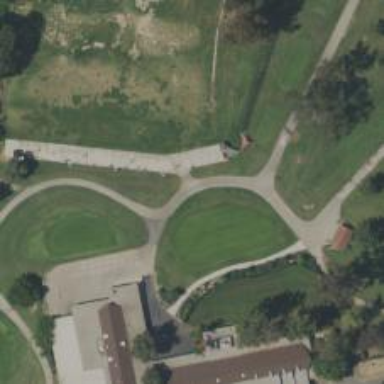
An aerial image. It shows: Pathway for golfing.